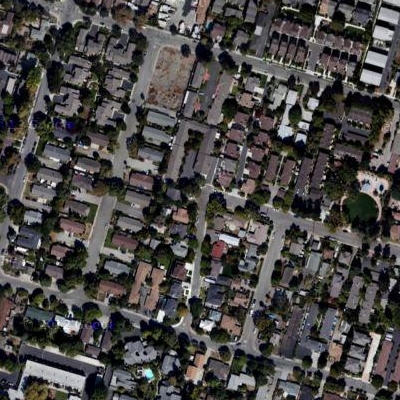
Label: fResident